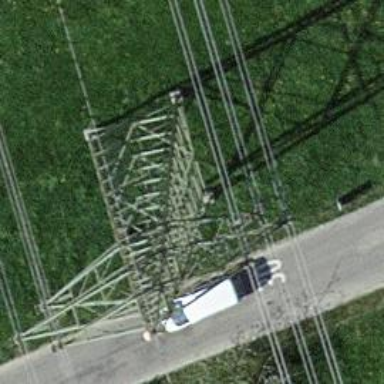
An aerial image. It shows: Towering power structure.